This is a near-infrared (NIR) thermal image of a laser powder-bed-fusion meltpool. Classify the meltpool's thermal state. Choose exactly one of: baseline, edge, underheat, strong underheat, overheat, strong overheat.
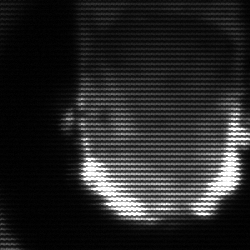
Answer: baseline